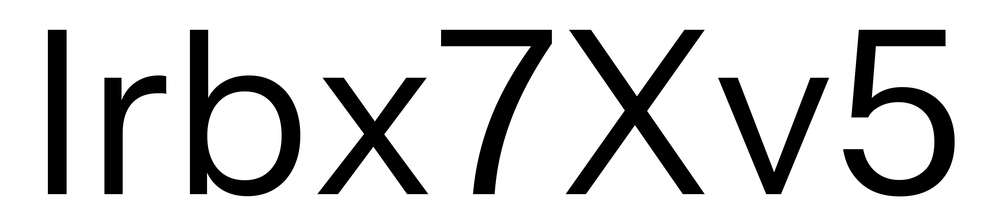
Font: InstrumentSans_Regular